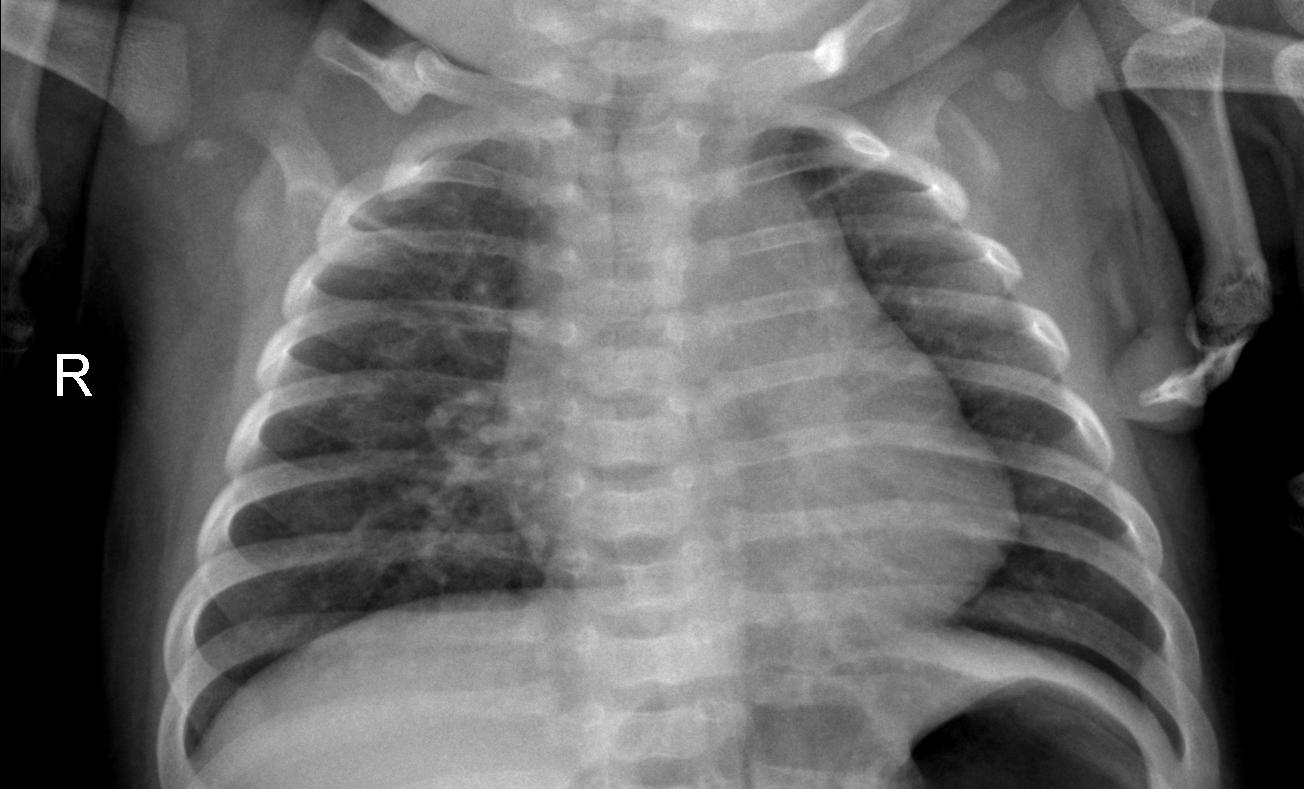
Diagnosis: PNEUMONIA